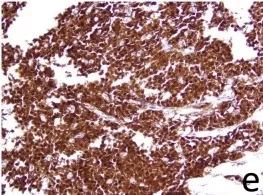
Nuclear beta-catenin.
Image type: pathology (immunostaining)